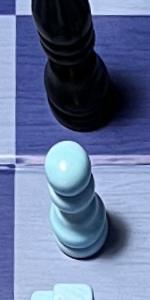
Label: Pawn_White